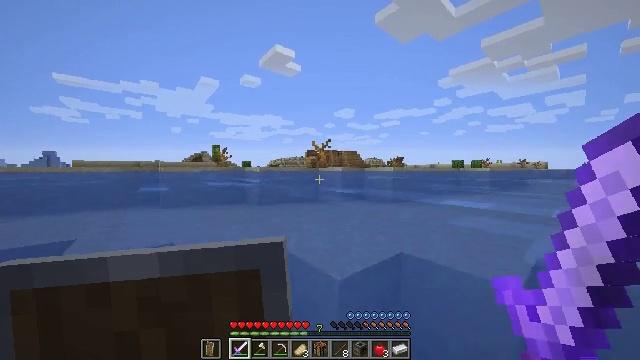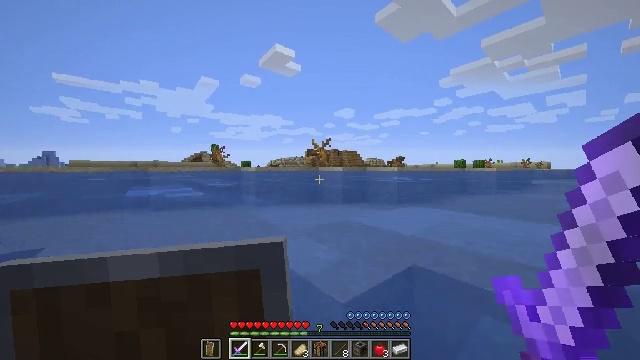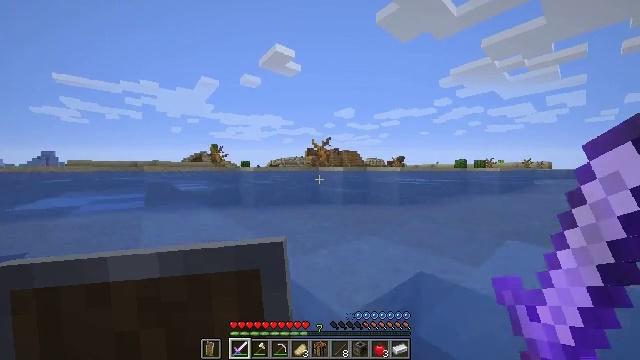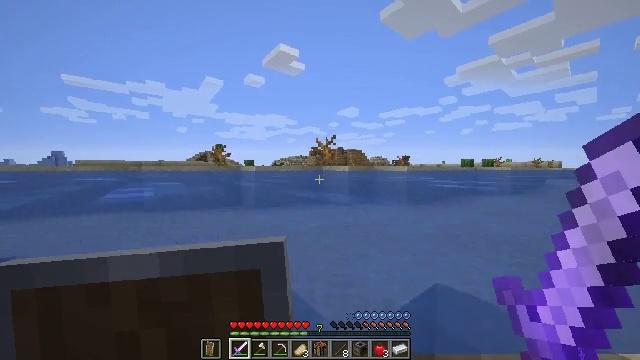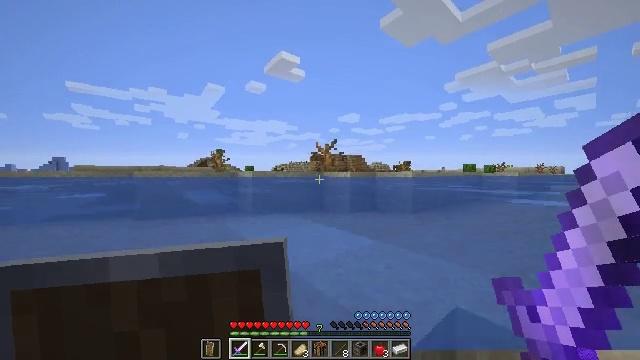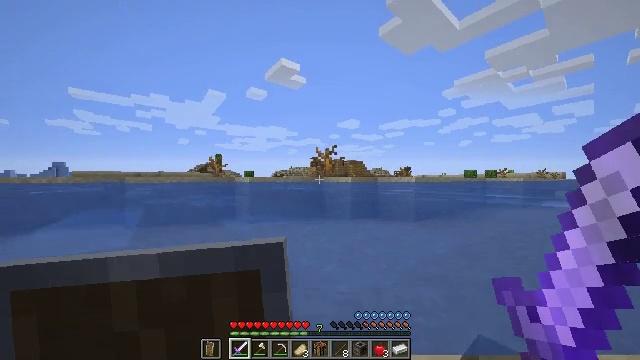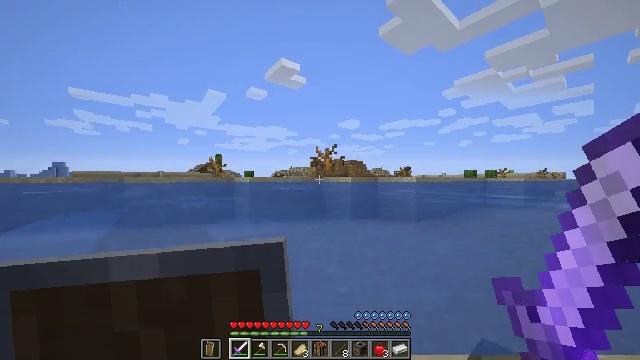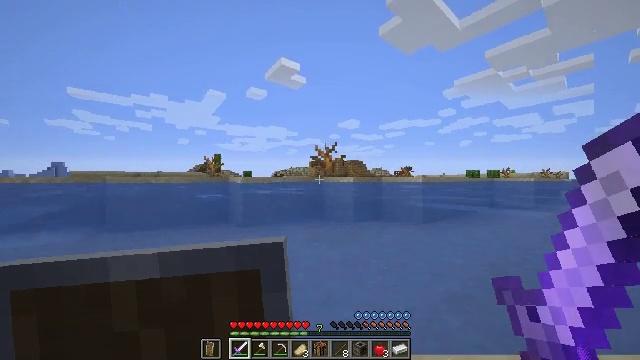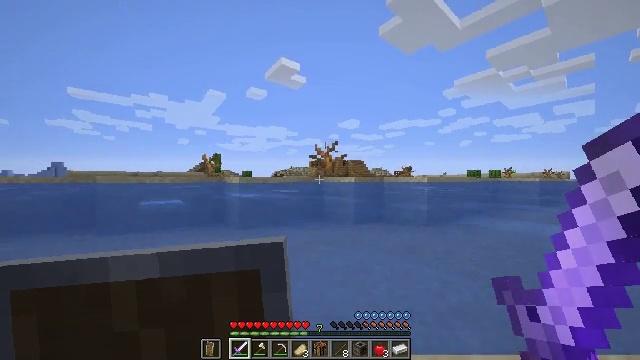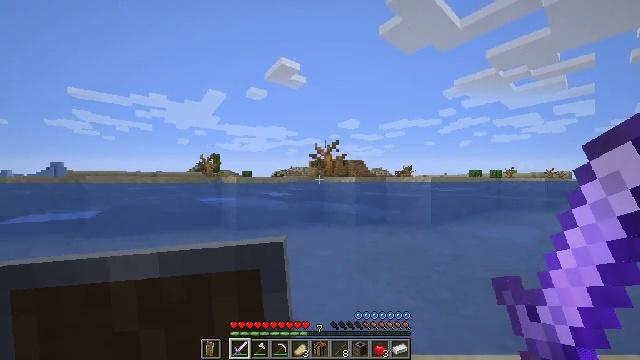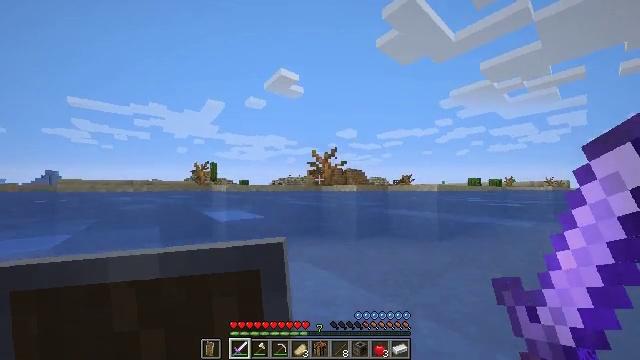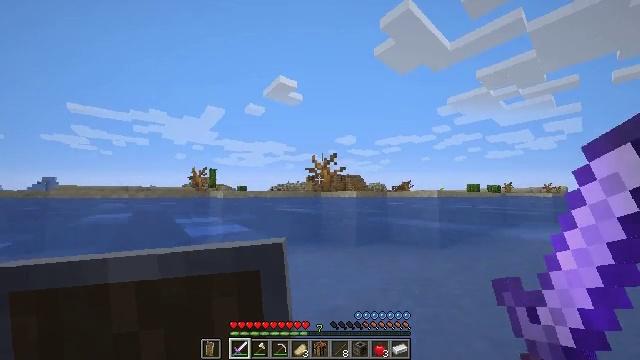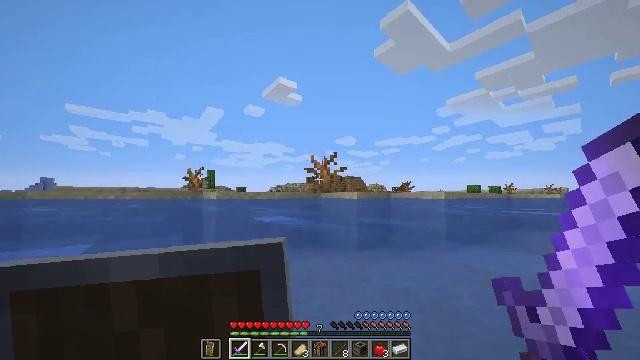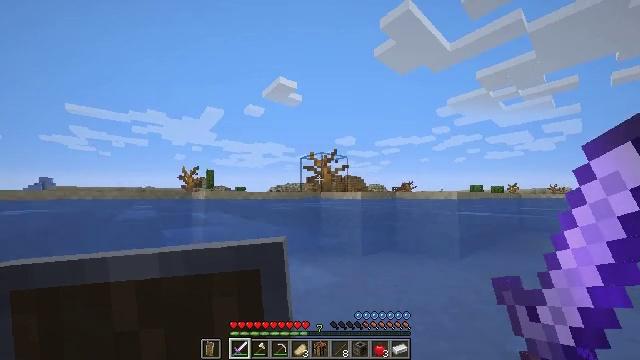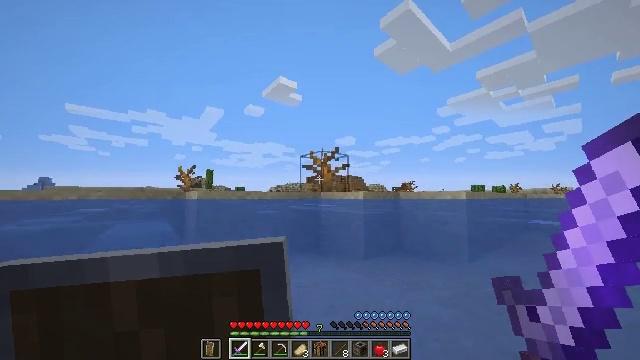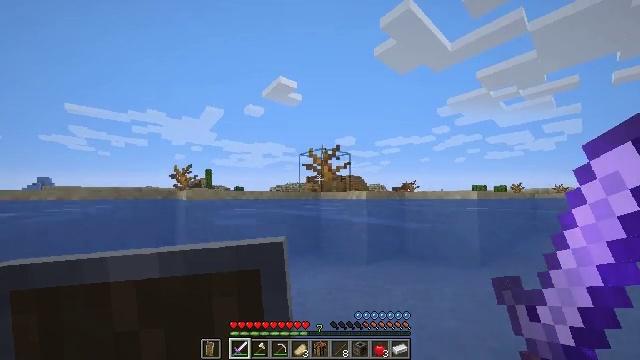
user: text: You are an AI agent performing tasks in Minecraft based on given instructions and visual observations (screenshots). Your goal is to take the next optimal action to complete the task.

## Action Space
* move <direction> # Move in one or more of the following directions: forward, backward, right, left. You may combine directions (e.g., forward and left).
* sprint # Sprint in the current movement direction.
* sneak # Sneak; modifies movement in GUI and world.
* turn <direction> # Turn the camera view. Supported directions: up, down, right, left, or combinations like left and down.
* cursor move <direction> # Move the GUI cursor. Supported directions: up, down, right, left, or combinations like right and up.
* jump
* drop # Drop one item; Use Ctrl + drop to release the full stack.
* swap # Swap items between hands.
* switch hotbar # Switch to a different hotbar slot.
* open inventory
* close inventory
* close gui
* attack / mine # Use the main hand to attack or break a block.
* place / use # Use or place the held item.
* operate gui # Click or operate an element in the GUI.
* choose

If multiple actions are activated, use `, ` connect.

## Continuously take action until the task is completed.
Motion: motion action
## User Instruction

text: Break the dead bush for sticks.
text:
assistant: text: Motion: move forward, sprint
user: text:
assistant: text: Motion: move forward, sprint
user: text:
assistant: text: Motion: move forward, sprint, turn left
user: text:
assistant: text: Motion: move forward, sprint, turn up
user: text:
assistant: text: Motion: move forward, sprint, turn up
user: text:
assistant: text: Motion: move forward, sprint
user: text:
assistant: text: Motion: move forward, sprint
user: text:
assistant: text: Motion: move forward, sprint
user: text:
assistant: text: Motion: move forward, sprint
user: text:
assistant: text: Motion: move forward, sprint, turn up
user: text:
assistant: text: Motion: move forward, sprint, turn up
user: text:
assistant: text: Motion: move forward, sprint
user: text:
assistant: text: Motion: move forward, sprint
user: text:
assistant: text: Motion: move forward, sprint
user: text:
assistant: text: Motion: move forward, sprint
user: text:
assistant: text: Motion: move forward, sprint
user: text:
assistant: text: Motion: move forward, sprint
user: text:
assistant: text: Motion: move forward, sprint
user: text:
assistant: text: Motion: move forward, sprint
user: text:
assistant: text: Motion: move forward, sprint, attack / mine
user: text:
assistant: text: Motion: move forward, sprint, attack / mine
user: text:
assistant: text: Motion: move forward, sprint, attack / mine
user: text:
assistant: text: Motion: move forward, sprint, jump
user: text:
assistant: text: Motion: move forward, sprint, jump
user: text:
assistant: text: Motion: sprint, jump